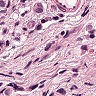
Metastatic tissue present: yes